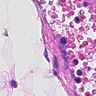
Metastatic tissue present: no